Interaction volume radius: 5 \u00c5
Interaction volume height: 15 \u00c5
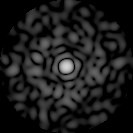
Disorder parameter: 0.8438